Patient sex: M
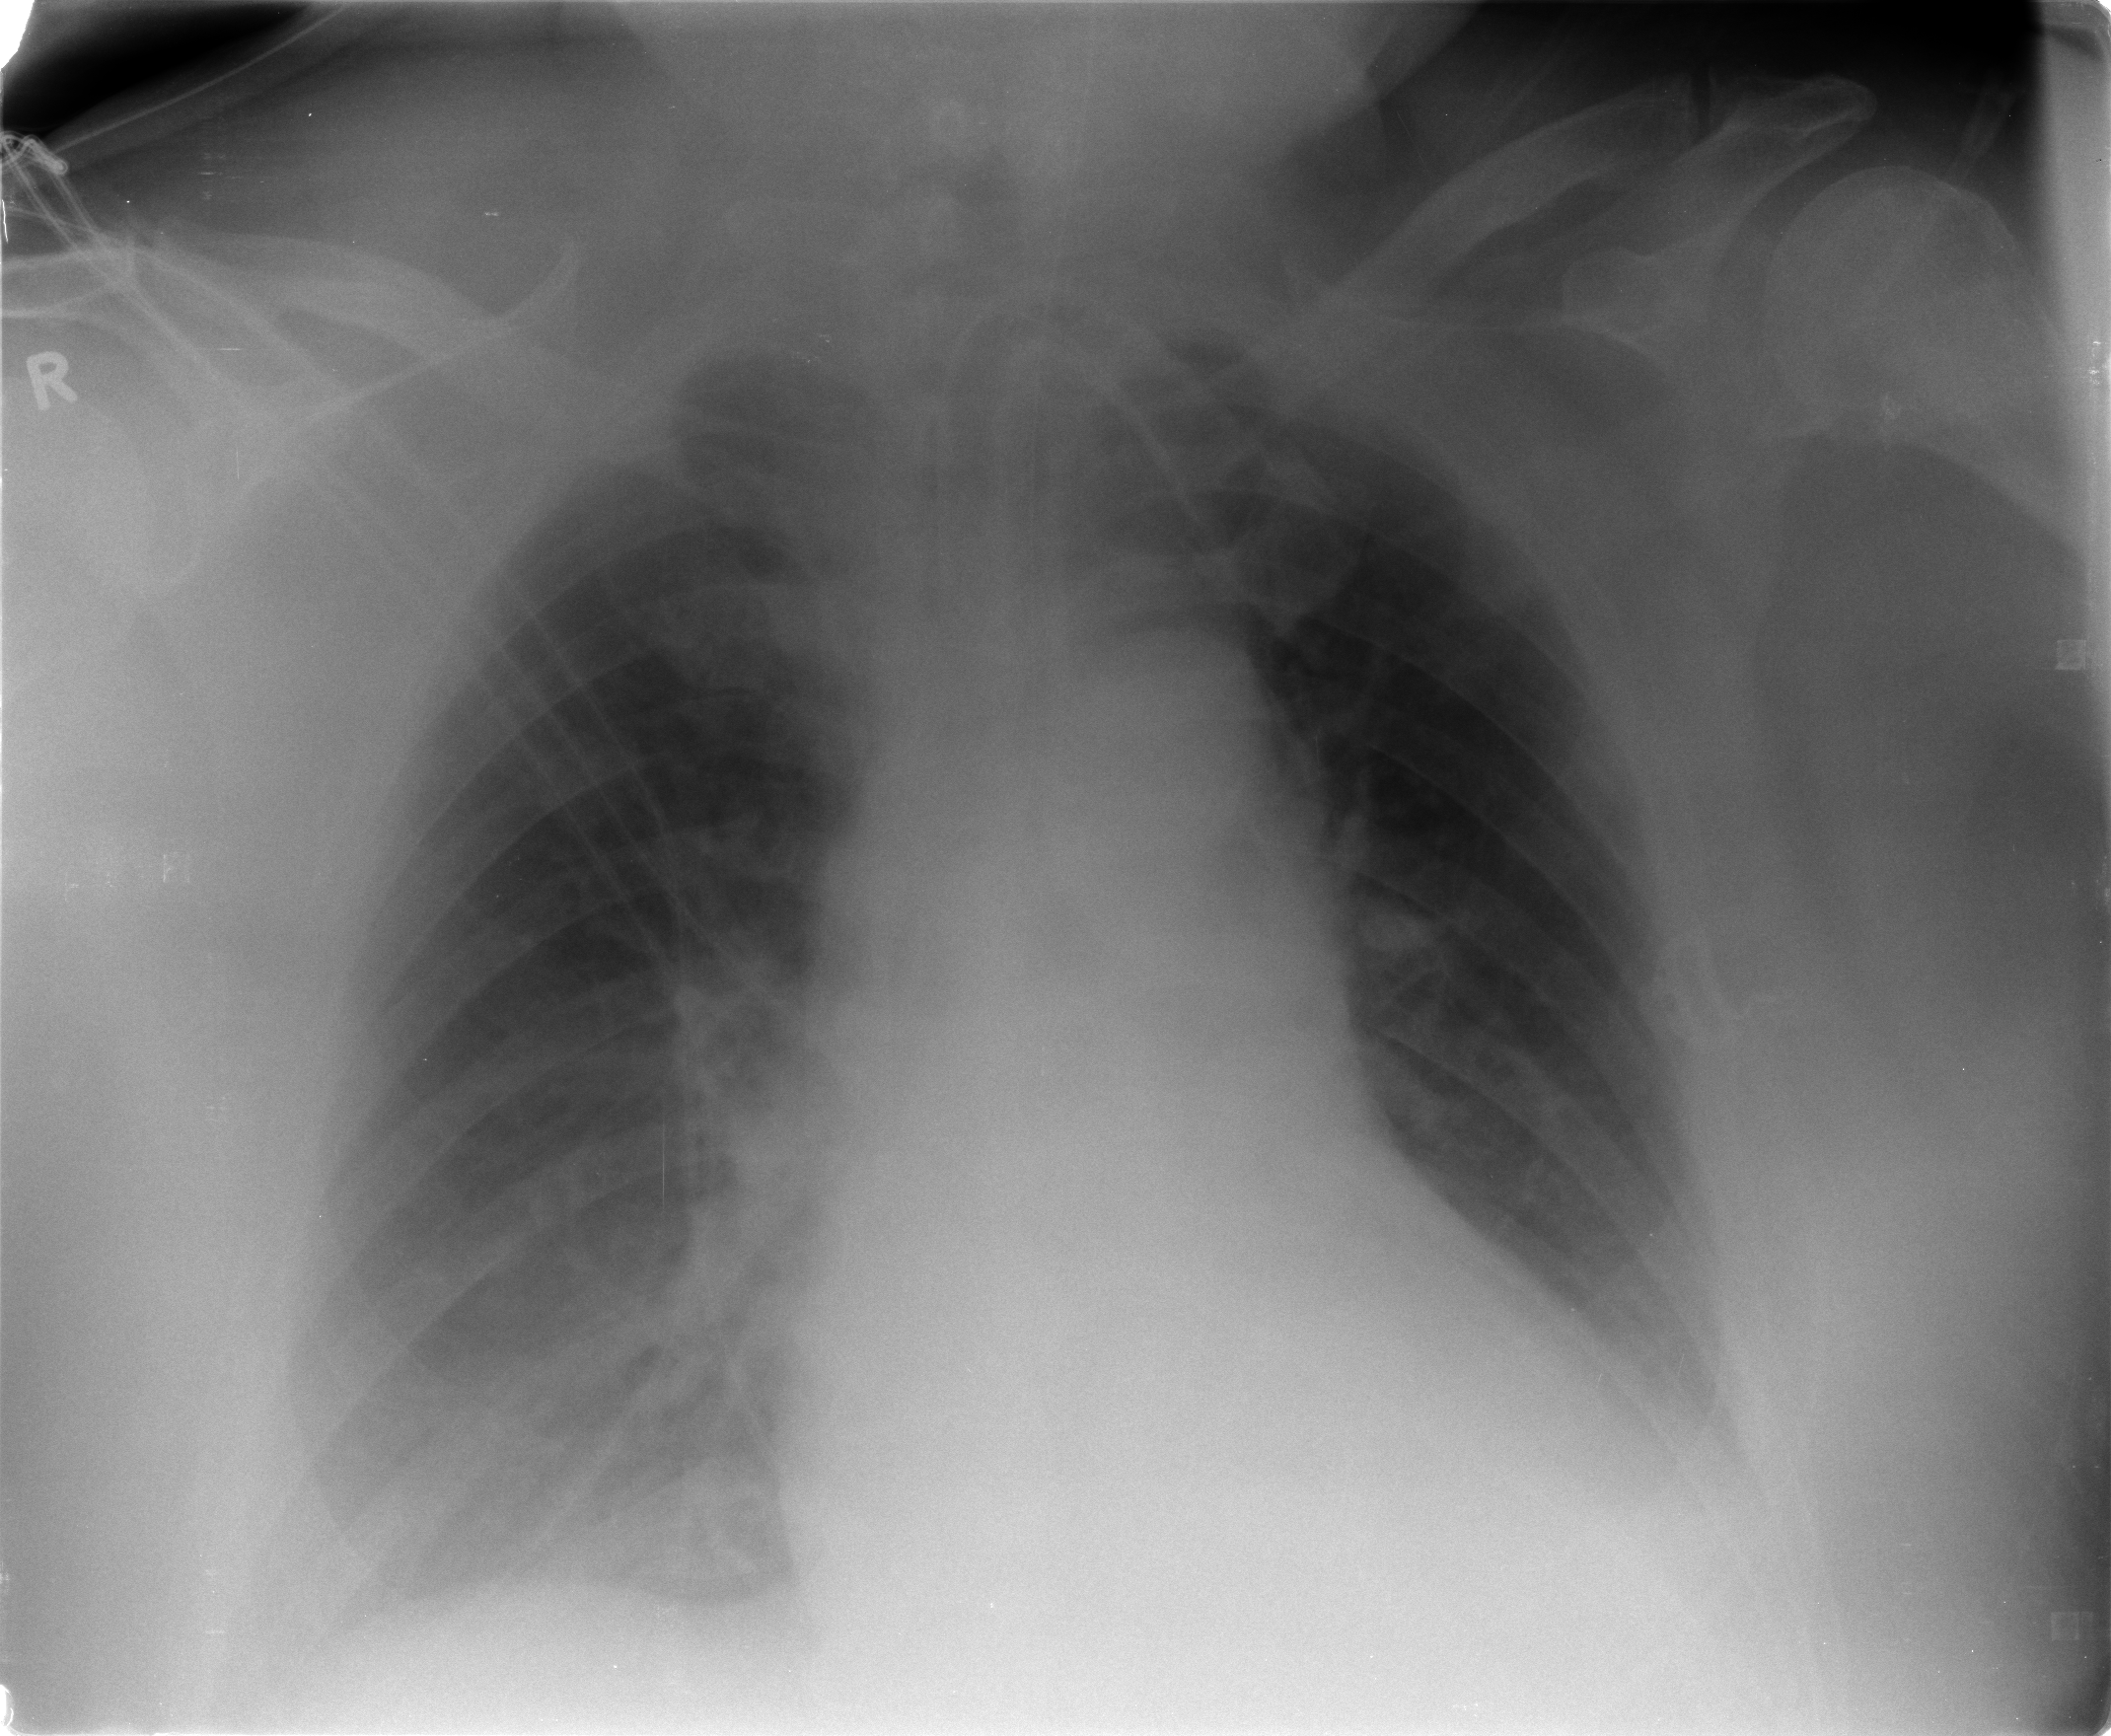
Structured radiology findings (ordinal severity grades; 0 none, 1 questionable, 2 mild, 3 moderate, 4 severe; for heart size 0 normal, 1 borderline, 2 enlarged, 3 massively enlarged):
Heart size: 2
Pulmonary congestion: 2
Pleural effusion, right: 2
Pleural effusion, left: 2
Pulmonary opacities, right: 1
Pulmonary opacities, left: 0
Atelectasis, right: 2
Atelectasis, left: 2